Aerial crown-view tile of a tropical tree (Barro Colorado Island, Panama), acquired 20250124:
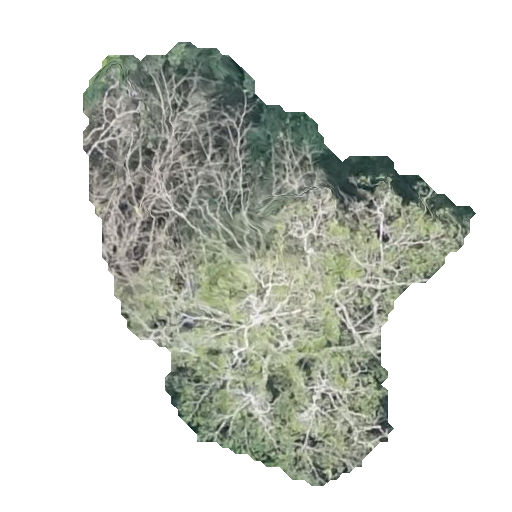
Species: Hura crepitans
GBIF accepted scientific name: Hura crepitans
Crown area: 153.434 m²